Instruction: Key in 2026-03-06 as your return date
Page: home
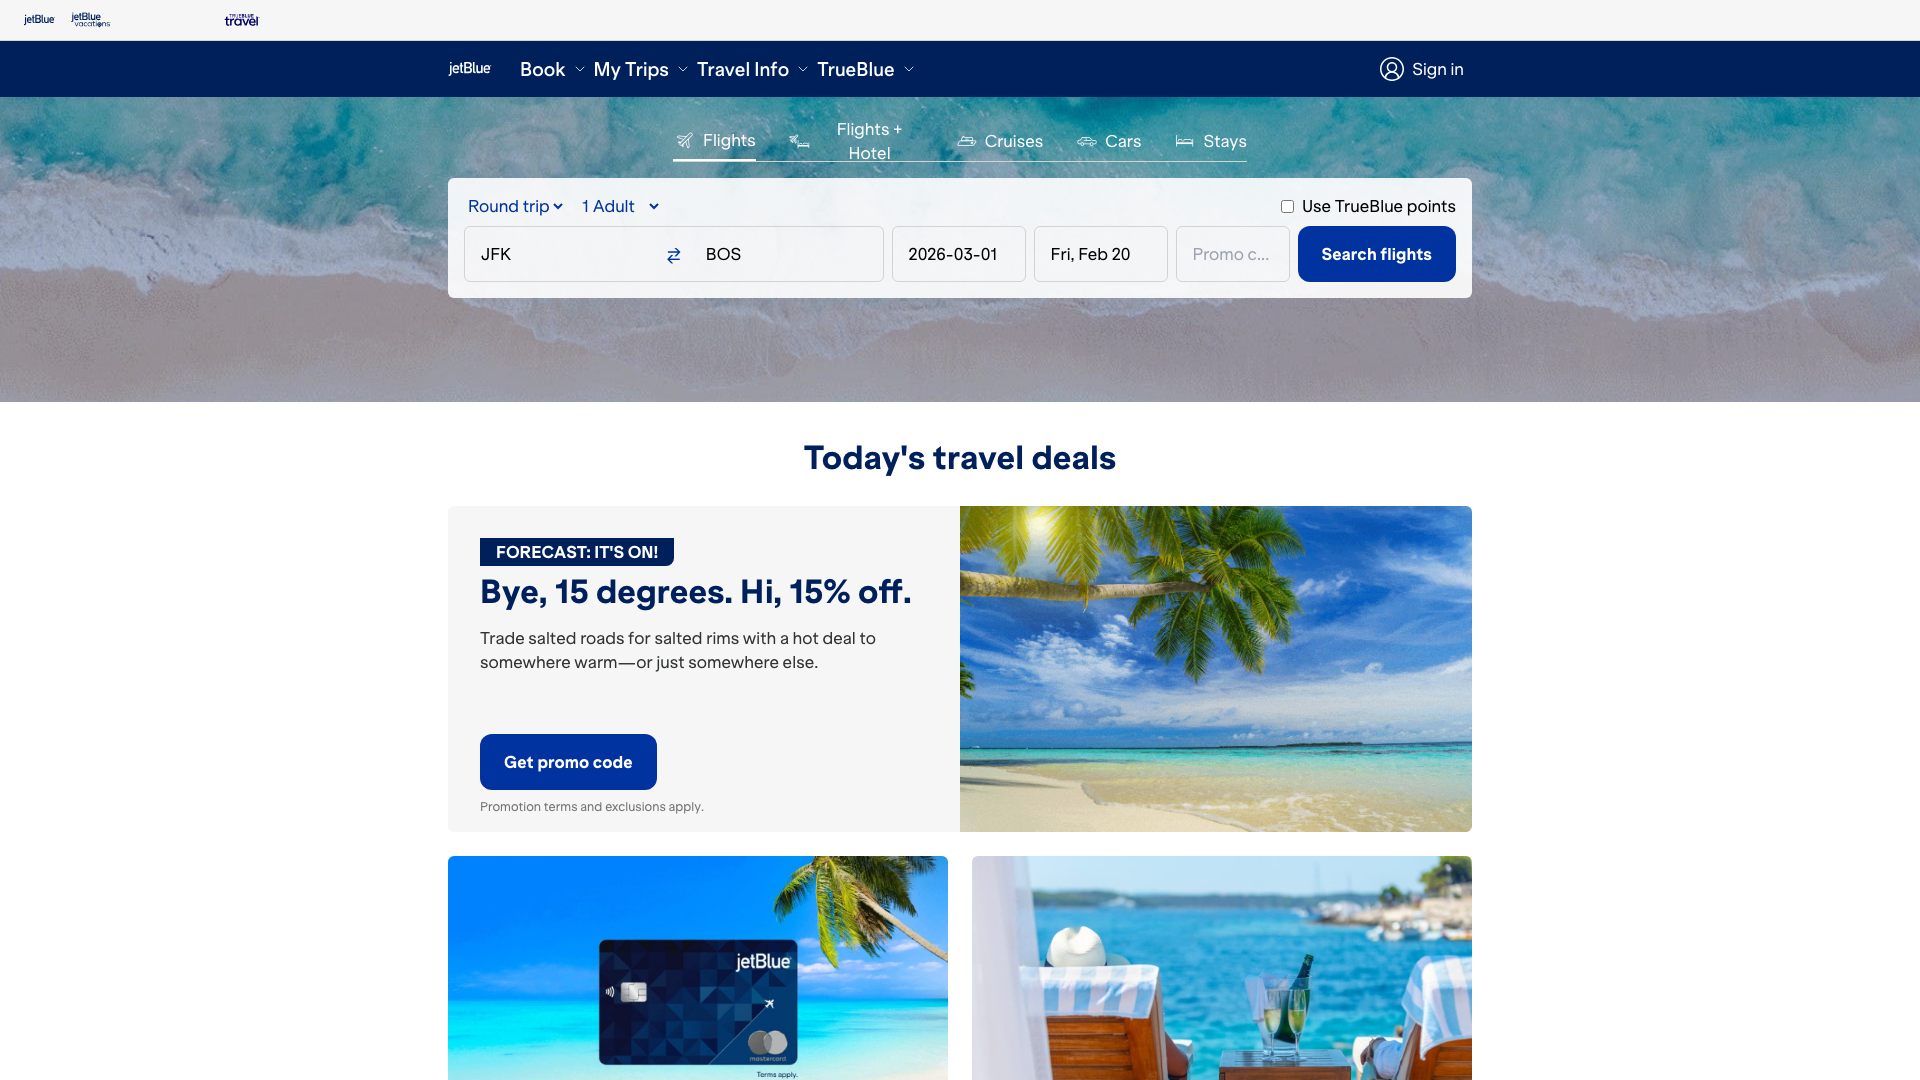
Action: type